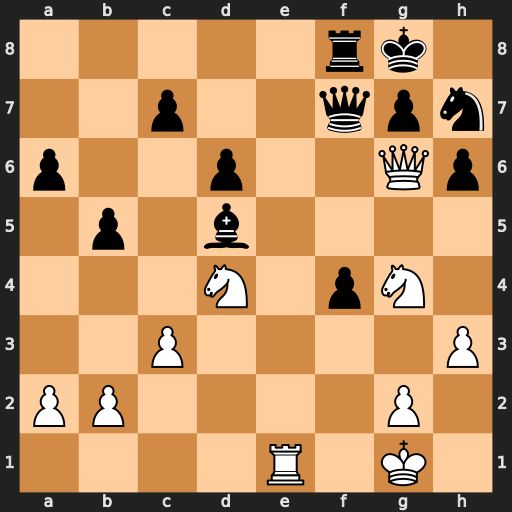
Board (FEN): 5rk1/2p2qpn/p2p2Qp/1p1b4/3N1pN1/2P4P/PP4P1/4R1K1
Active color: w
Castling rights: -
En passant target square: -
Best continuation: Nxh6+ Kh8 Nxf7+